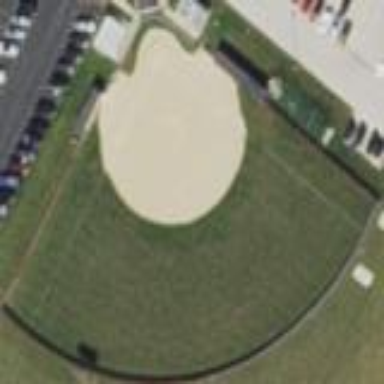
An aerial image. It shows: Baseball pitch for leisure and sports activities.